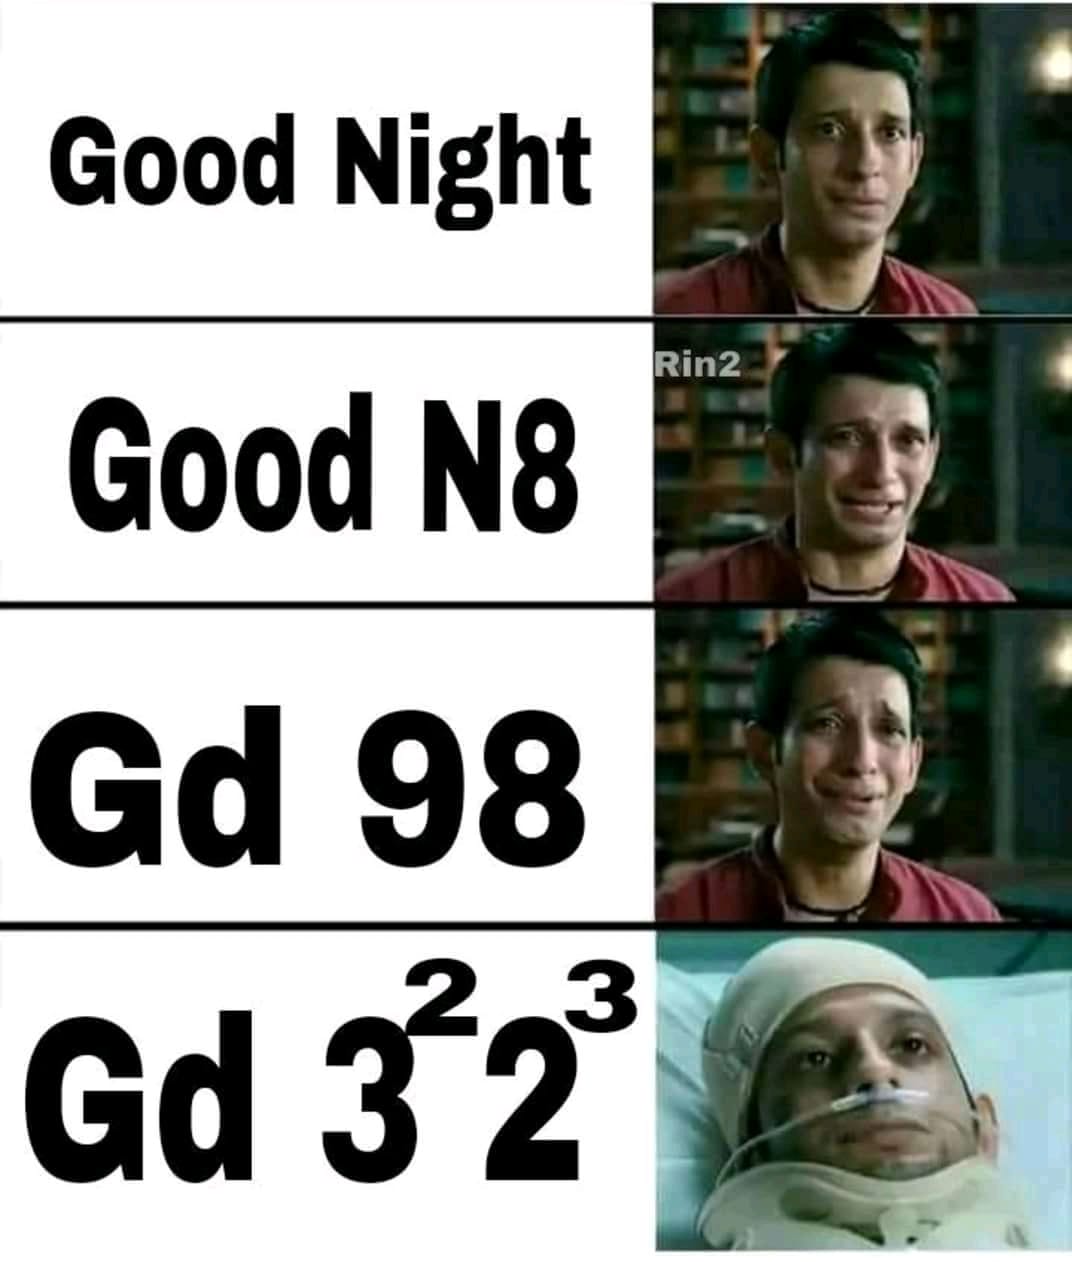
Caption: Good Night   Good N8    Gd 98    Gd 3 2 2 3
Label: non-hate